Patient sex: M
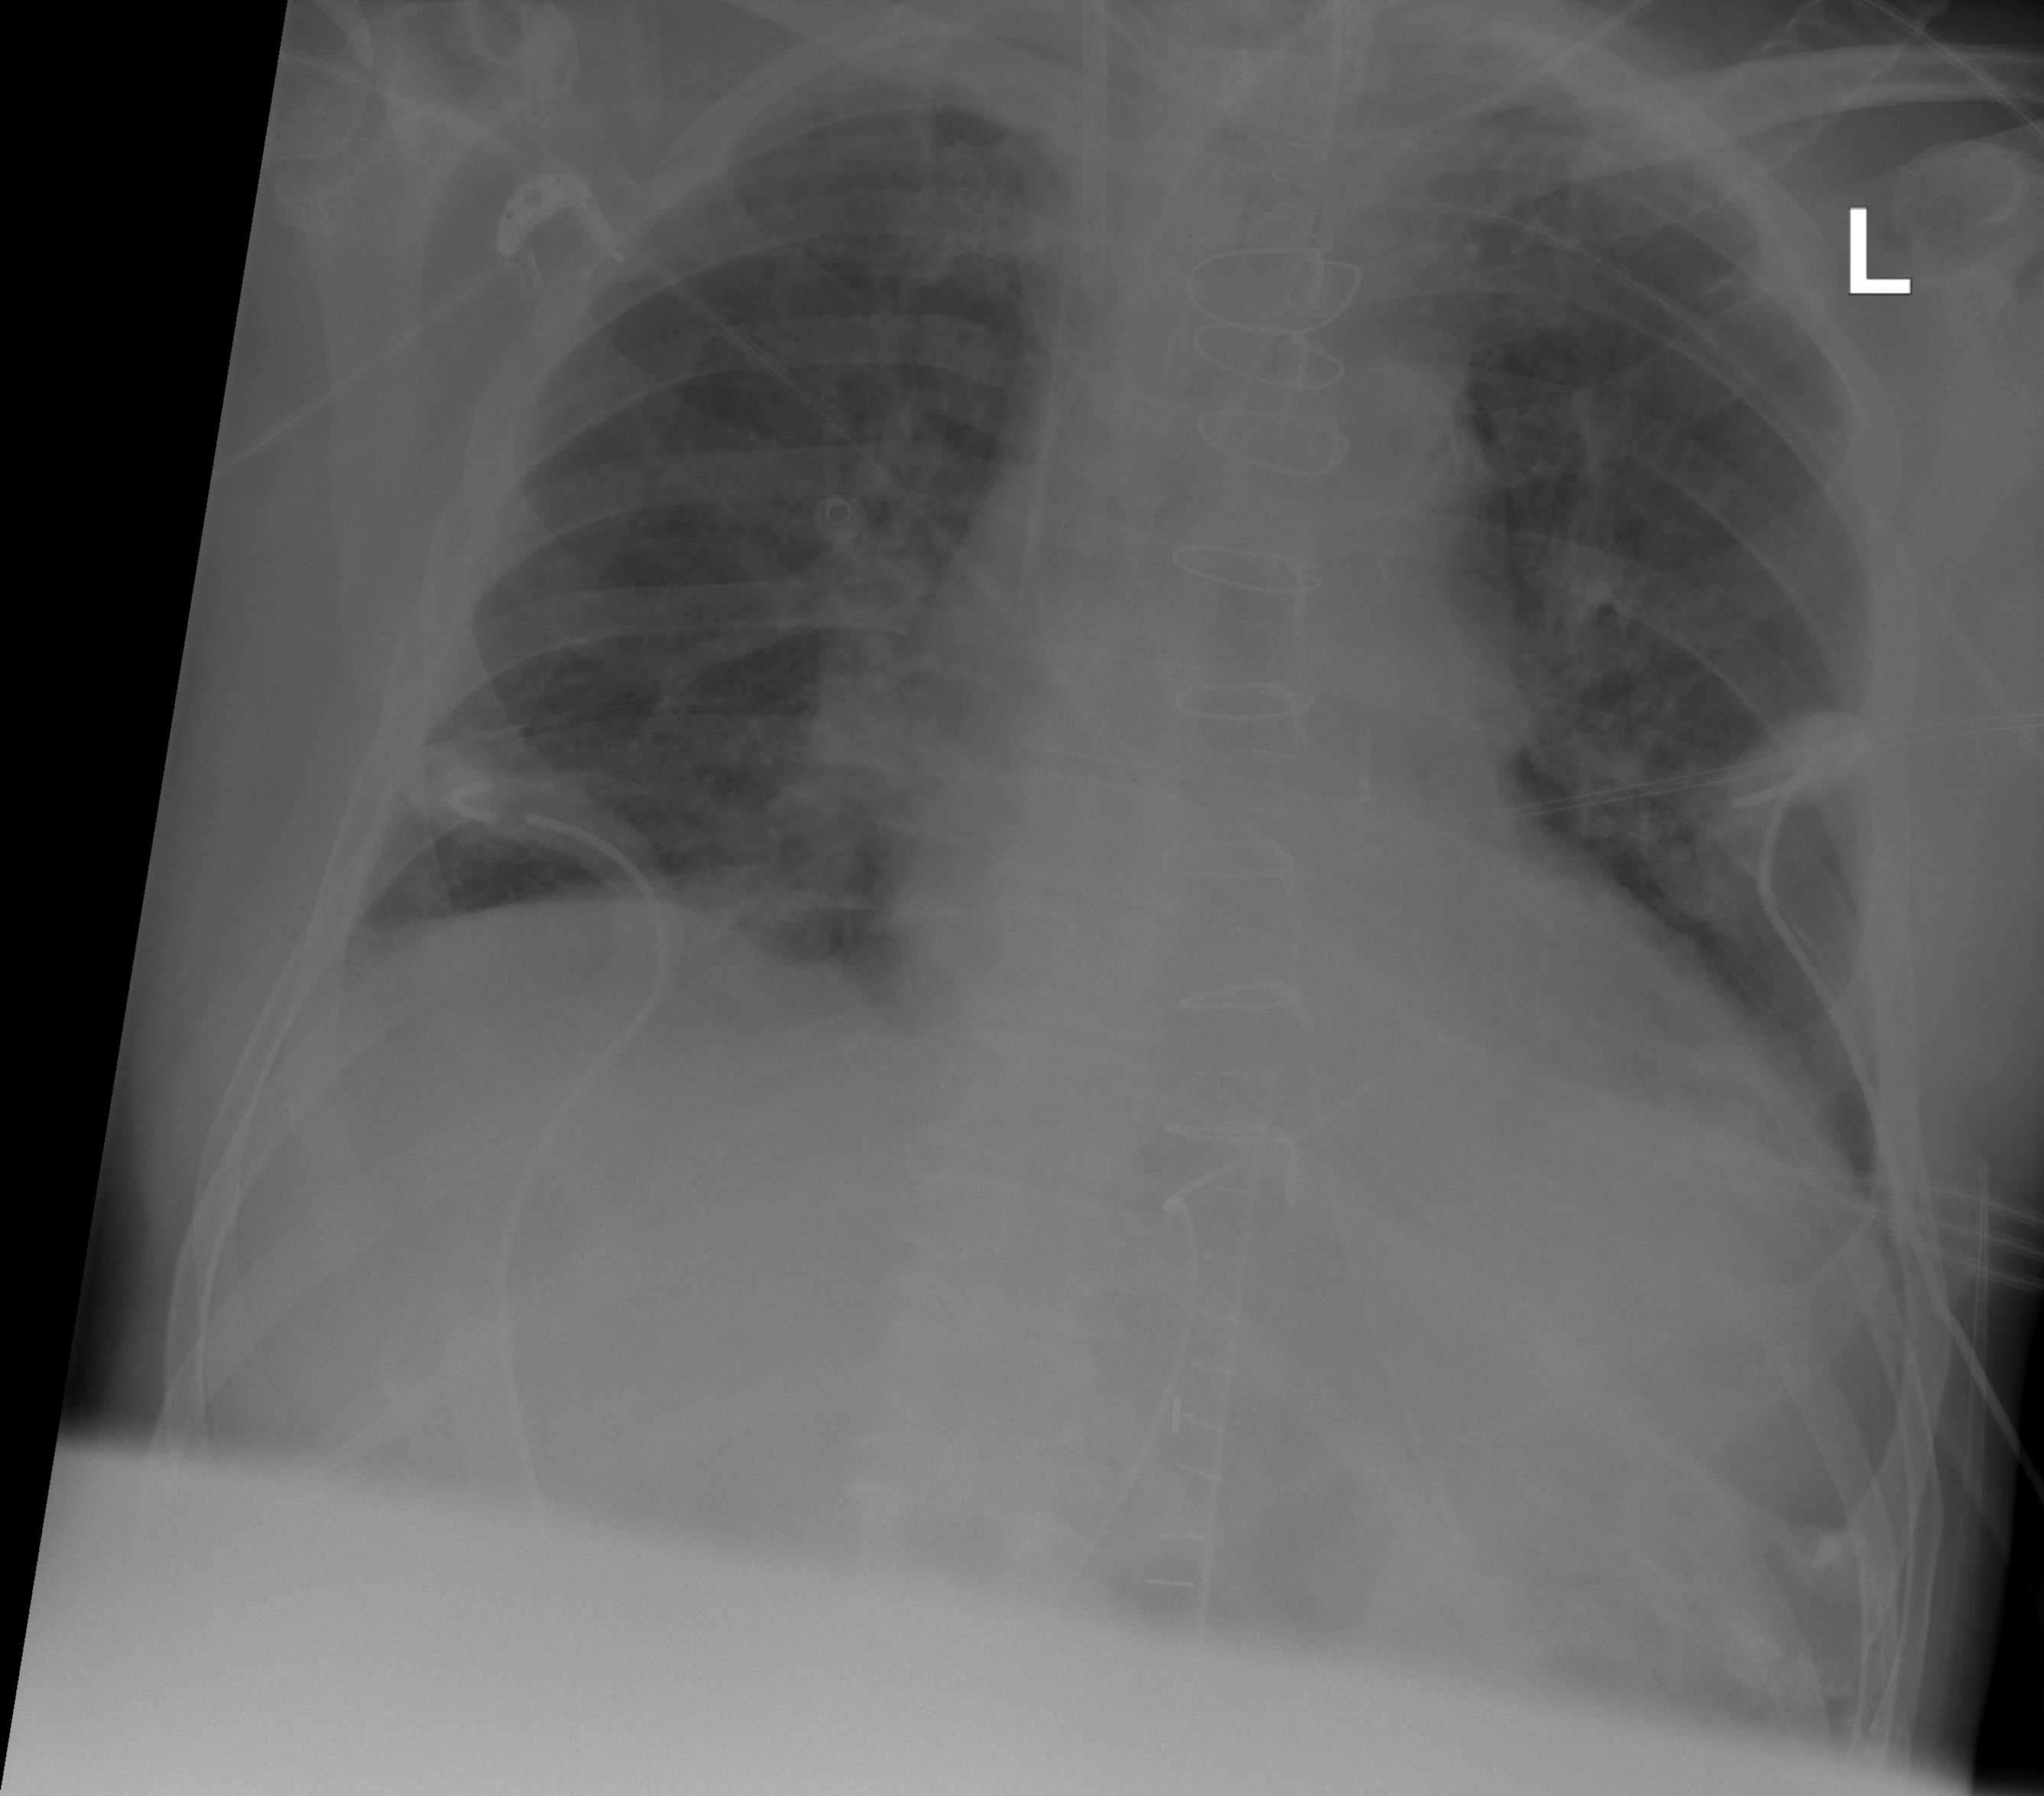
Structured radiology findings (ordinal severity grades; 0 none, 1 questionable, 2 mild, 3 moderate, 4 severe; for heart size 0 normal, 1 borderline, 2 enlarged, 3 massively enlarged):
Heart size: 2
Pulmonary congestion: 2
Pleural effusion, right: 0
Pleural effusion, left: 0
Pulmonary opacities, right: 0
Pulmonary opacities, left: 0
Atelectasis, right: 2
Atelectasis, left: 0